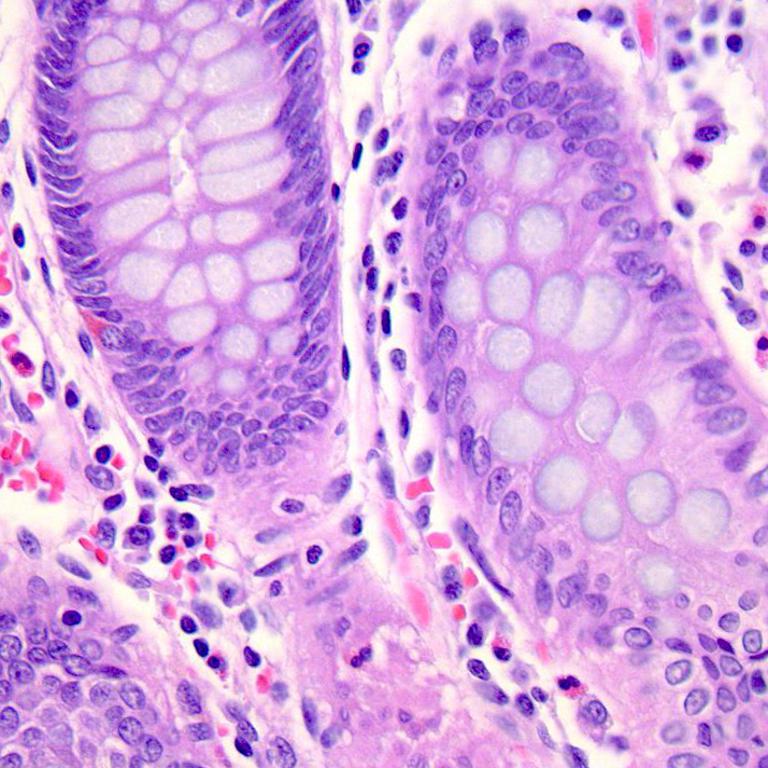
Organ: colon
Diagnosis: benign